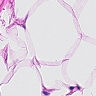
Metastatic tissue present: no